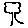
Label: tree